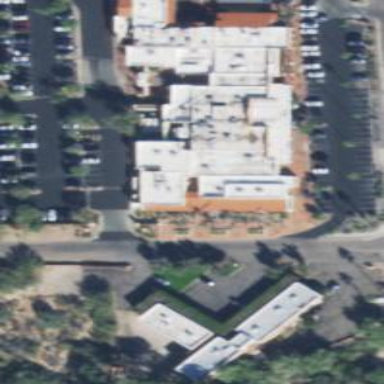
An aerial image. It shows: Retail building.